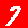
Digit: 7